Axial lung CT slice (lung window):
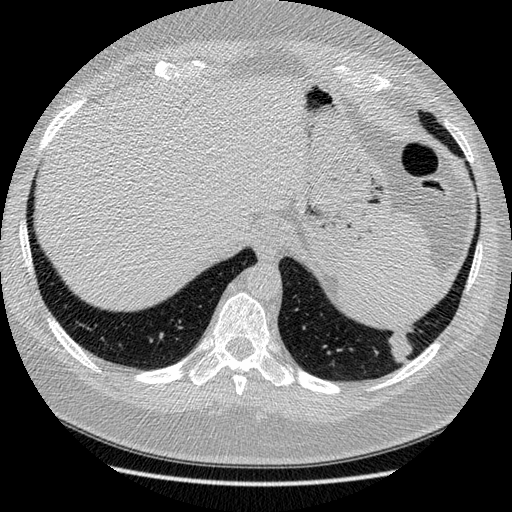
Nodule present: yes
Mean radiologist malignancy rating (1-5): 3.25